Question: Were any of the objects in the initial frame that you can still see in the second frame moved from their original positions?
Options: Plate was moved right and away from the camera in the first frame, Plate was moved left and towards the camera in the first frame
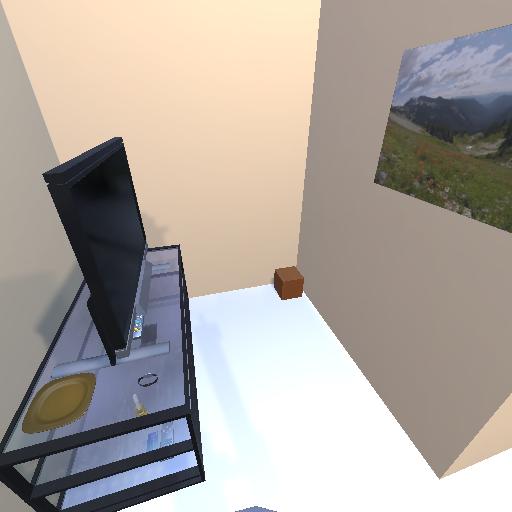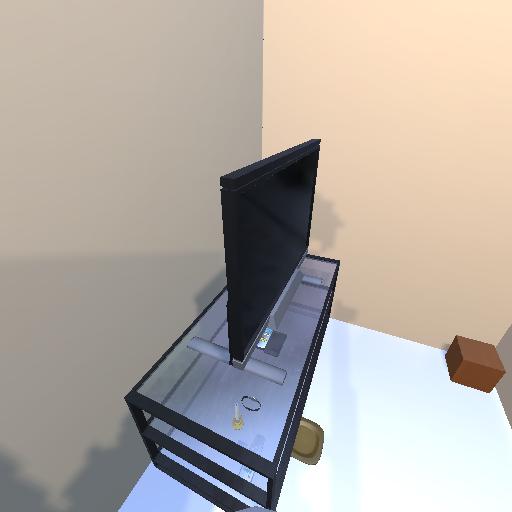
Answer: Plate was moved right and away from the camera in the first frame